Question: I got something like this:

fixed height and negative top-value.
Now I want to position the red box vertically in the parent div, but it must be flexible, because there are options that might extend the red box with one or two more text-rows.
Sizes are 840x300px and the code right now is:
'''
<div class="large-16 columns item">
<div class="box">
<div class="image"><img src="system/html/band_test1-f5641934.jpg"></div>
<div class="data red">
<h1><a href="www.google.de" title="headliner" target="_blank">SEHR LANGER BANDNAME AHOI</a></h1>
<h2><a href="" title="venue" target="_blank"></a></h2>
<p class="date">So, 28.07.2013</p>
<p class="supportbands">+ <a href="" title="Test Support" target="_blank">Test Support</a> </p>
</div>
</div>
</div>
'''
'''
.showsblock .item {
height: 300px;
margin-bottom: 20px;
}
.box .image img {
border: 1px solid #a2a2a2;
}
.box .data {
background: url('../show_bg_black.png') repeat;
display: inline-block;
position: relative;
top: -165px;
left: 1px;
padding-right: 10px;
min-width: 290px;
}
'''
This isn't very flexibel. When I add one more row into the red div, it expands but isn't centered anymore. Do you have an idea?
Also, I think there might be a better solution for the "image" div.
thank you.
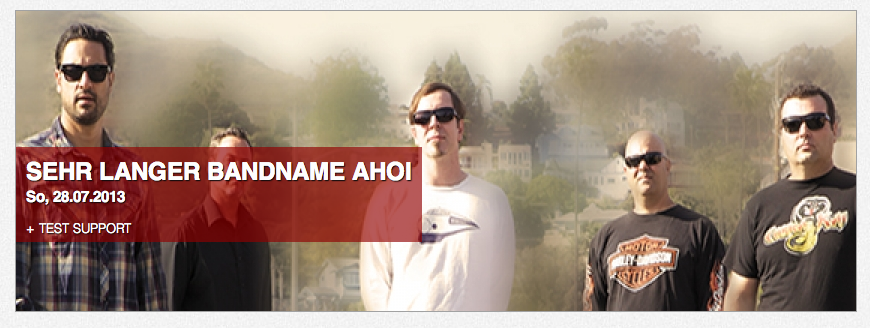
Answer: I suggest using CSS tables (e.g 'display:table-cell') and 'vertical-align:middle'.
<URL>
---
---
Place the image in 'absolute' position and the text container in 'relative' position. Same principle for vertical alignment with CSS tables.
<URL>